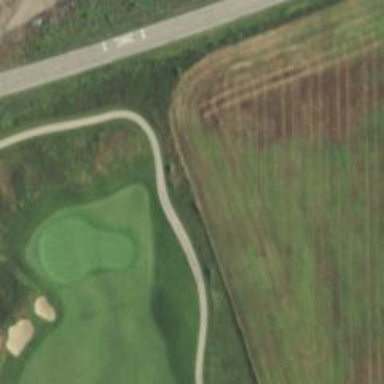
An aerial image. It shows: Path designated for golf carts.